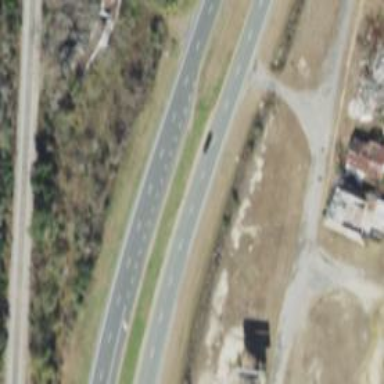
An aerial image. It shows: Asphalt trunk highway.